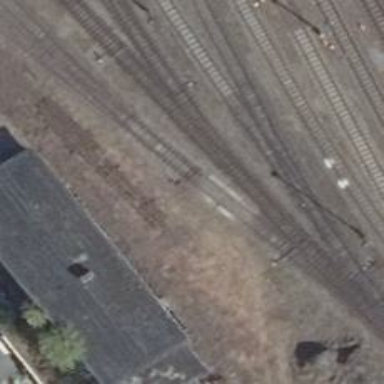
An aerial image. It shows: Railway switch.